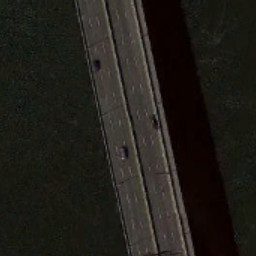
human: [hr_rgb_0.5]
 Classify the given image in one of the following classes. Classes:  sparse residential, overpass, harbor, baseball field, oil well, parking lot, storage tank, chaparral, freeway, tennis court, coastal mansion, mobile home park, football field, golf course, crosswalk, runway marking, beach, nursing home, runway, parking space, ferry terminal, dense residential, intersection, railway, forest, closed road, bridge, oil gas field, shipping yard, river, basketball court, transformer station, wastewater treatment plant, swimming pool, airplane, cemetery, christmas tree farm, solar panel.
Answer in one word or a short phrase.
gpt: bridge